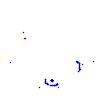
Particle: proton